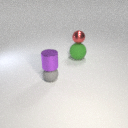
small purple metal cylinder above small gray rubber sphere